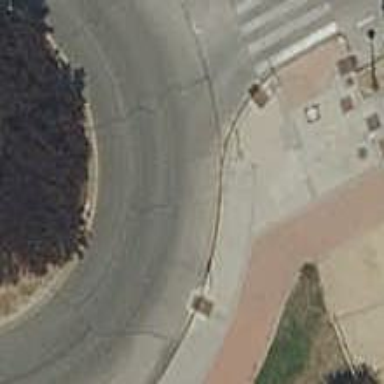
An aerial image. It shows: Roundabout on residential road.